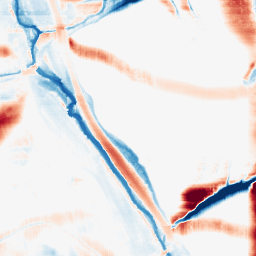
Category: morphological
Decomposition family: morphological_rect
Decomposition parameters: operation: average
width: 50
height: 20
Upsampling method: bicubic
Upsampling parameters: scale: 8
Upsampling scale: 8